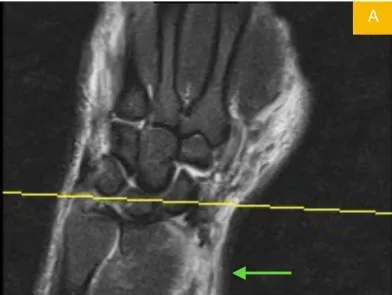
First dorsal compartment retraction coronal view of MRI T1.
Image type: radiology (mri)